Question: Find the area of the quadrilateral in the figure, where the side length of the square border is 10 and the vertices of the quadrilateral are all on points that are integer multiples of 0.5. The result is rounded to one decimal place
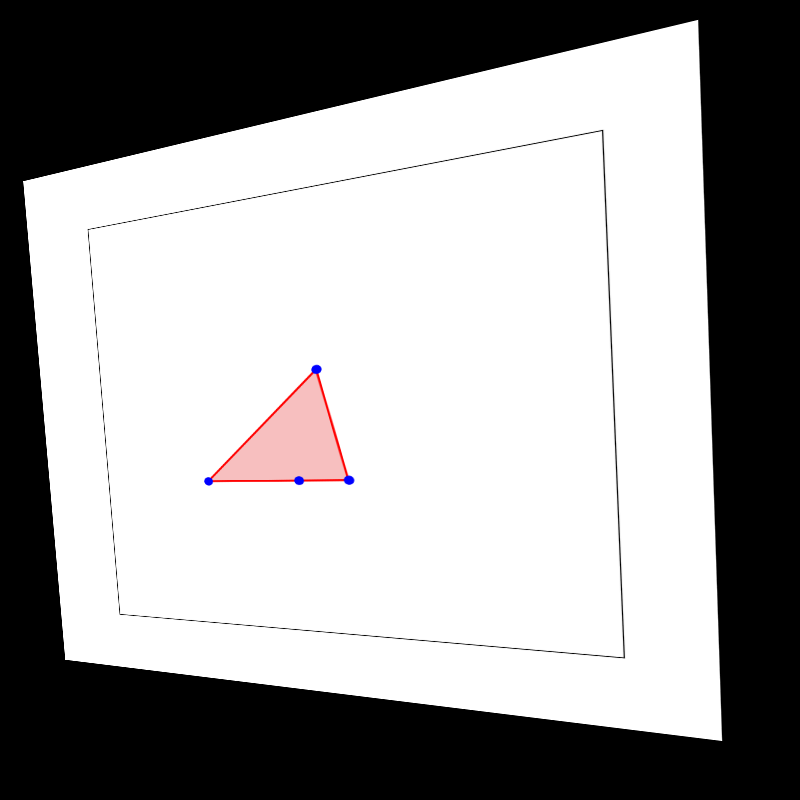
Answer: 3.8